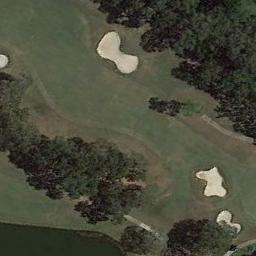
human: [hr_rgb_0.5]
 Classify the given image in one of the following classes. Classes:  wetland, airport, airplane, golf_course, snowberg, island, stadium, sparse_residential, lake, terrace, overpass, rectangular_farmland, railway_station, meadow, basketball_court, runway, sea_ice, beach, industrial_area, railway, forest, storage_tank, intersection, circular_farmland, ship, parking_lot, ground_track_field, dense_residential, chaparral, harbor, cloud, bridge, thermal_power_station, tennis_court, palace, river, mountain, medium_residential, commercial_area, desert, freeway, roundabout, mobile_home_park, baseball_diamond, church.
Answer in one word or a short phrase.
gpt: golf_course